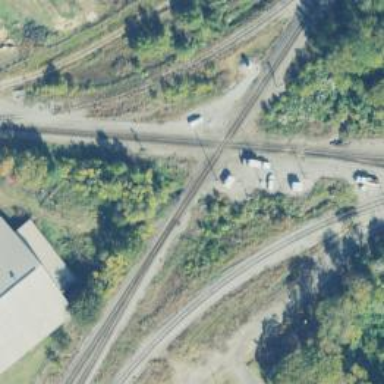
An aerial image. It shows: Railway crossing.